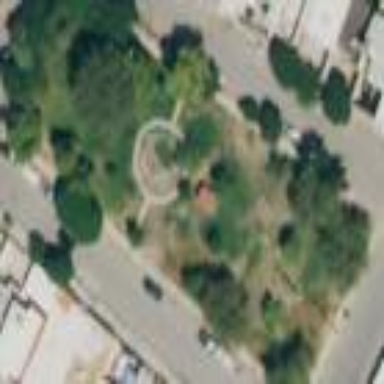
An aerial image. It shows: Park.